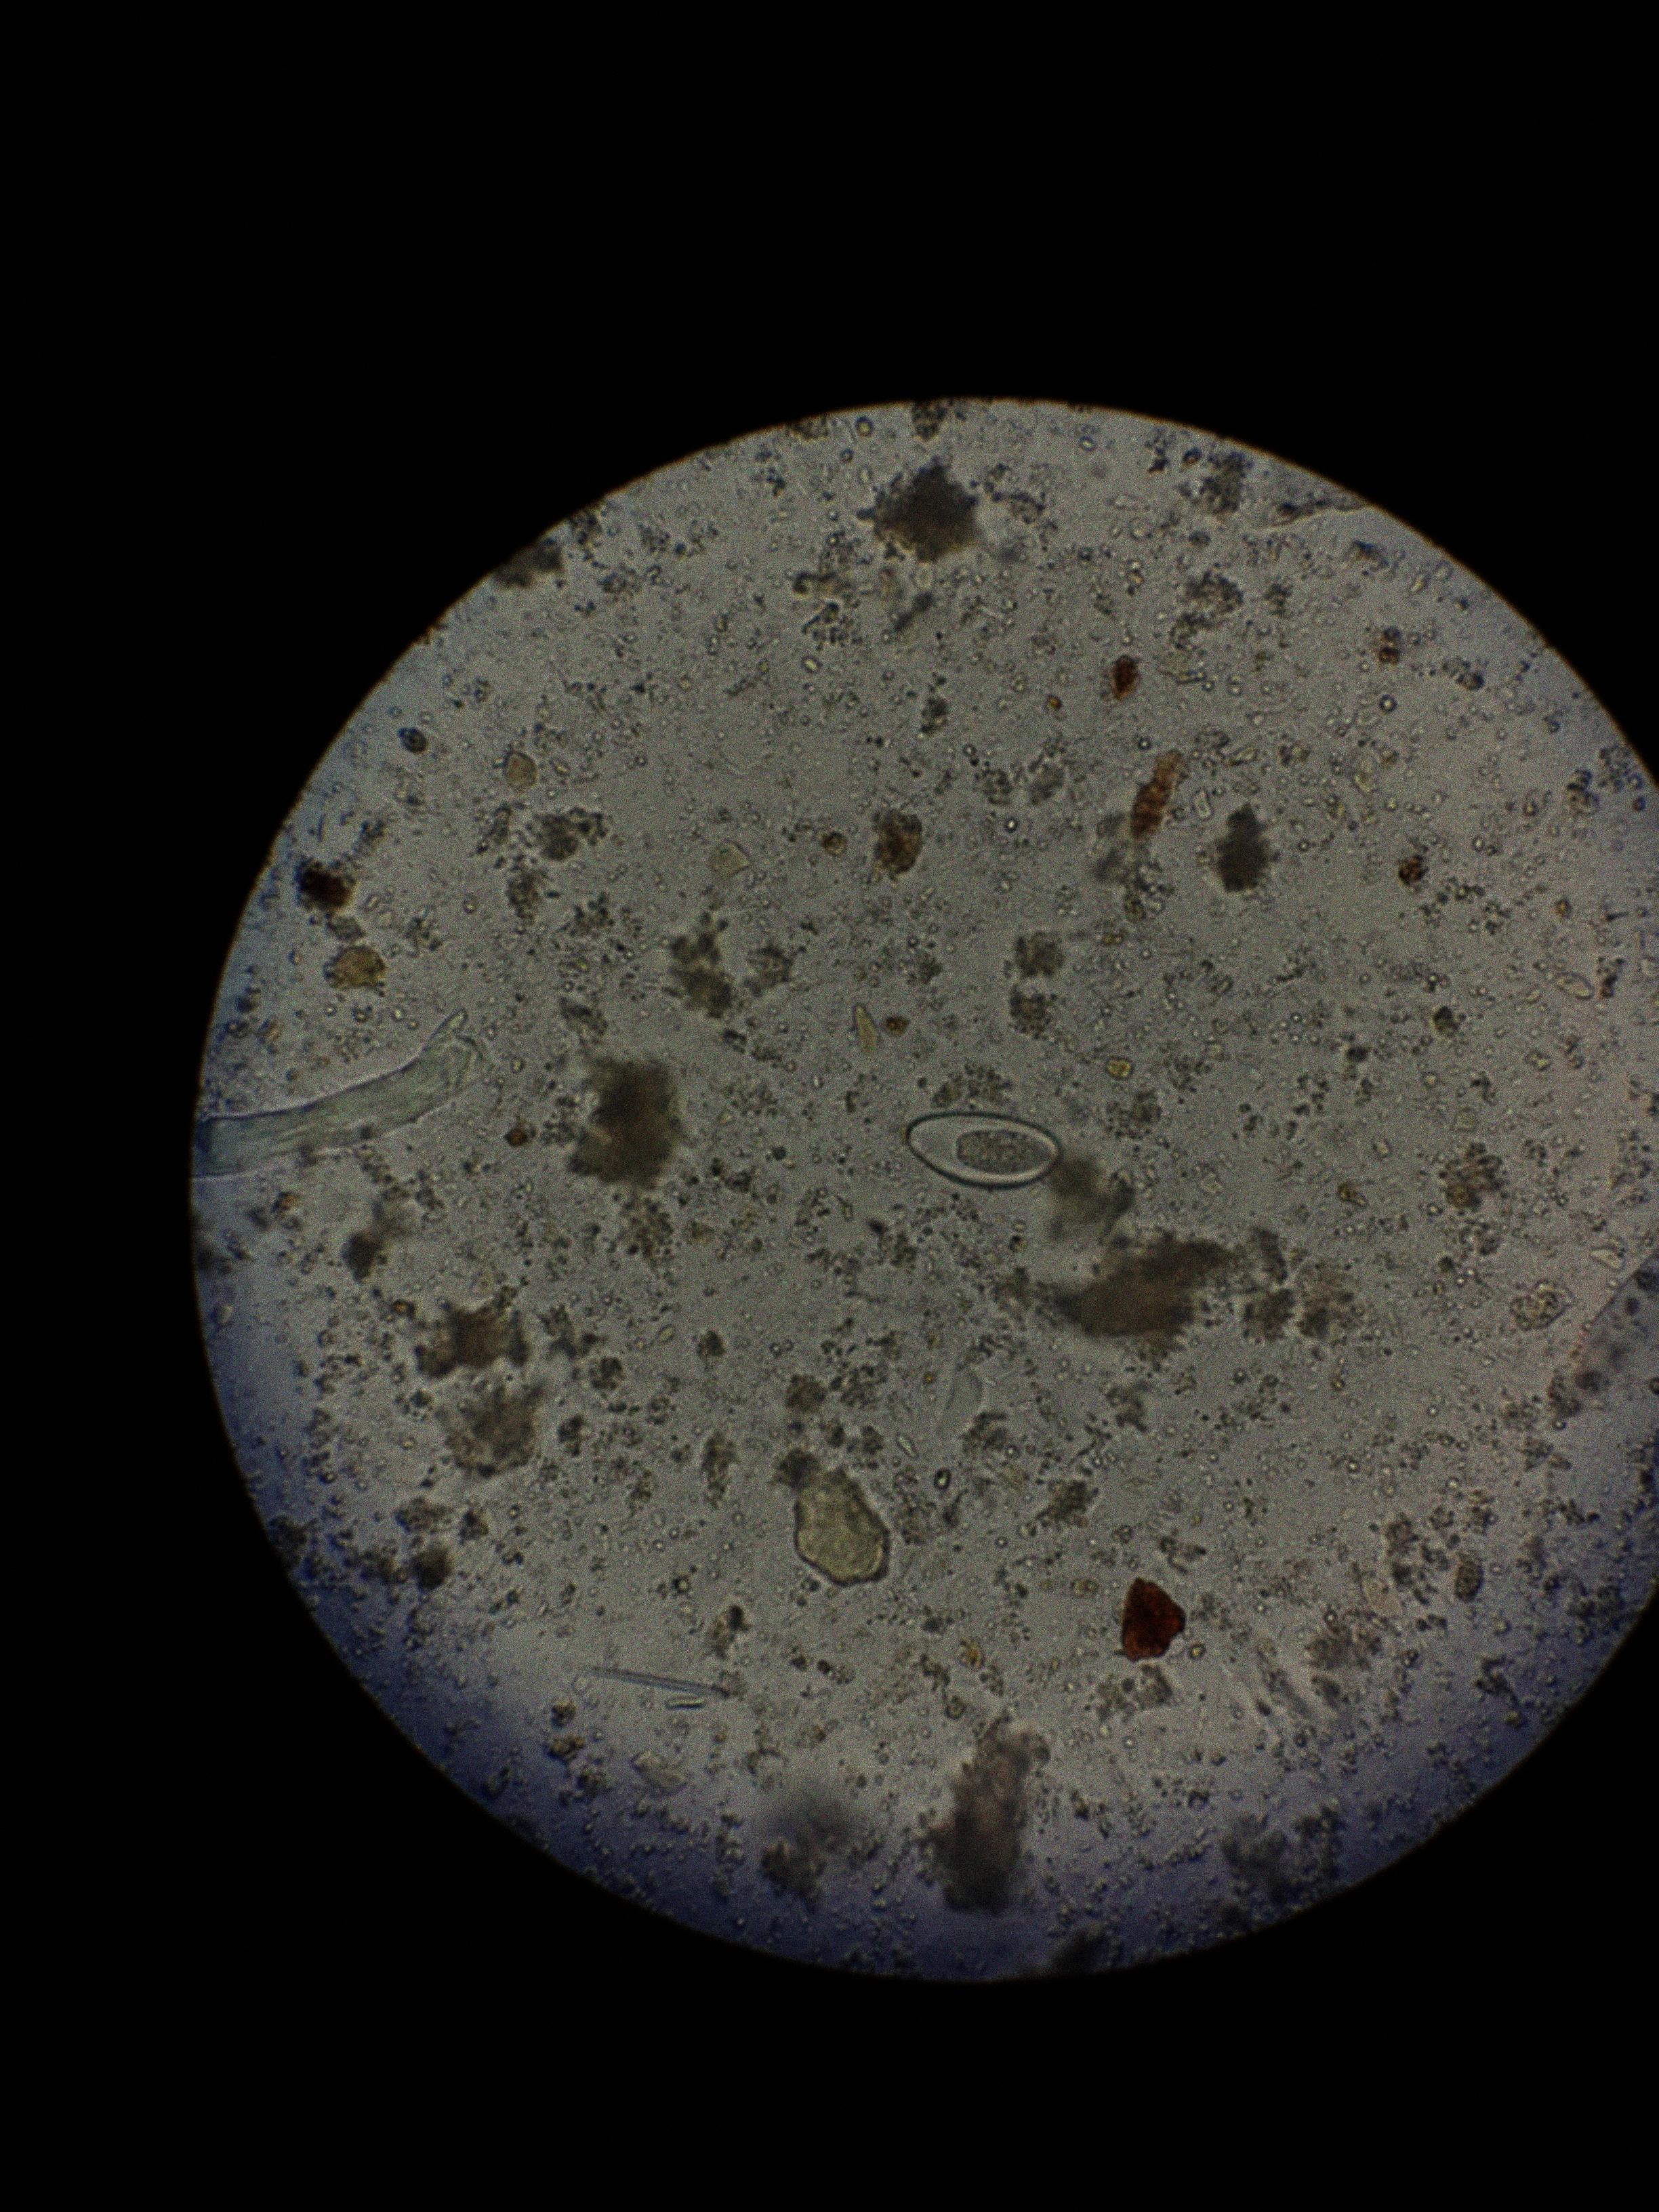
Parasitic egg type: Enterobius vermicularis